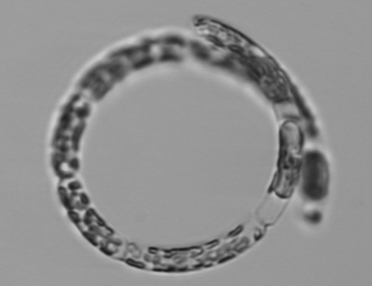
Label: Guinardia_striata